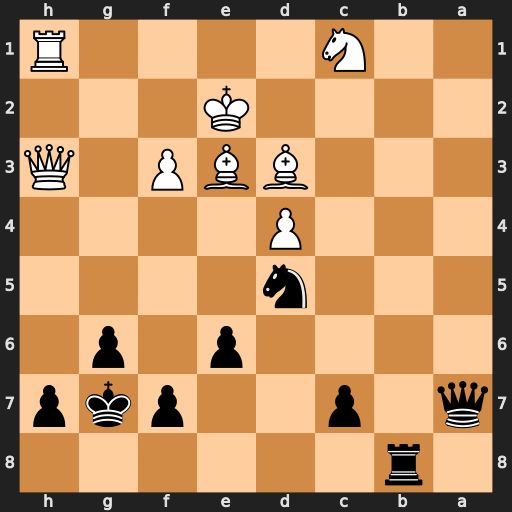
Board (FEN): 1r6/q1p2pkp/4p1p1/3n4/3P4/3BBP1Q/4K3/2N4R
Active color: b
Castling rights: -
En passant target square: -
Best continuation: Rb2+ Bd2 Nf4+ Ke1 Nxh3